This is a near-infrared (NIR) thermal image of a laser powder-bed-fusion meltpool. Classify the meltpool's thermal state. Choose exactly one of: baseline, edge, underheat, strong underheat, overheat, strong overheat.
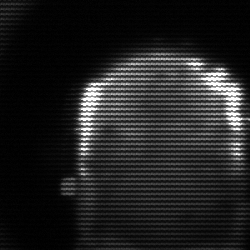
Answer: baseline